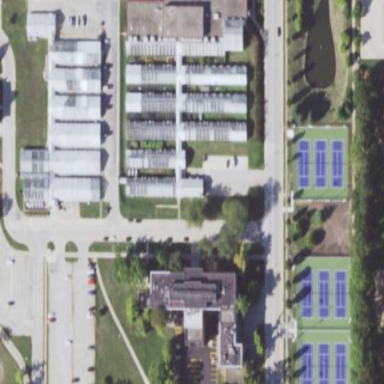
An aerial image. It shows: Greenhouse.